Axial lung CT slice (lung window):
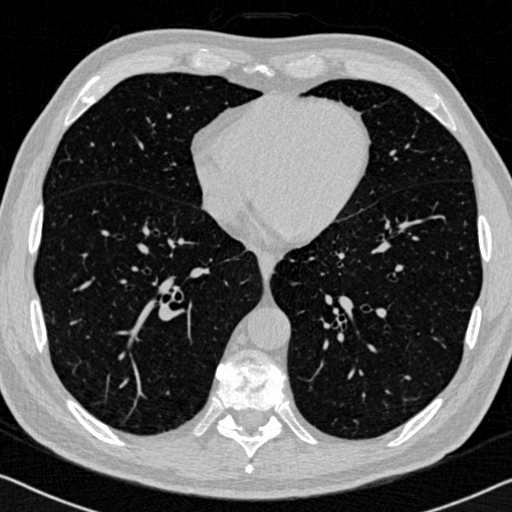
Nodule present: no